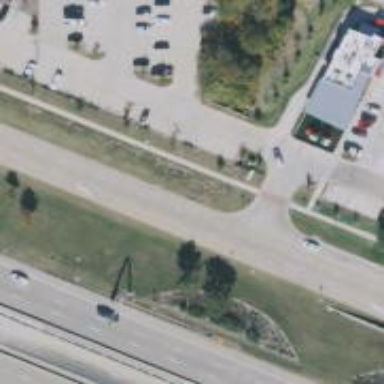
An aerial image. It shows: Secondary road with frontage road.